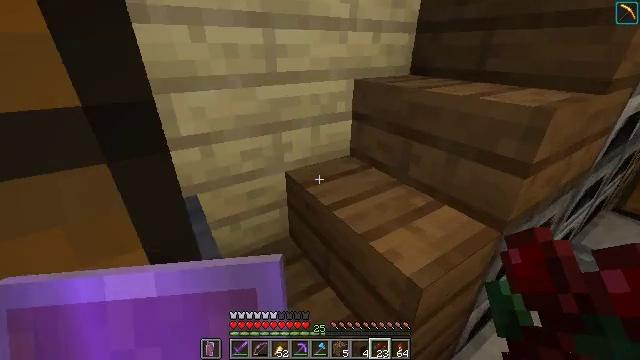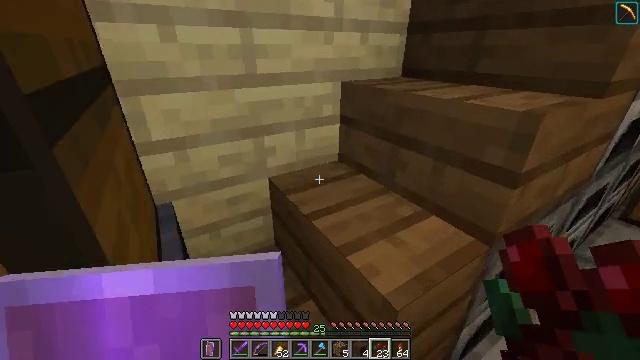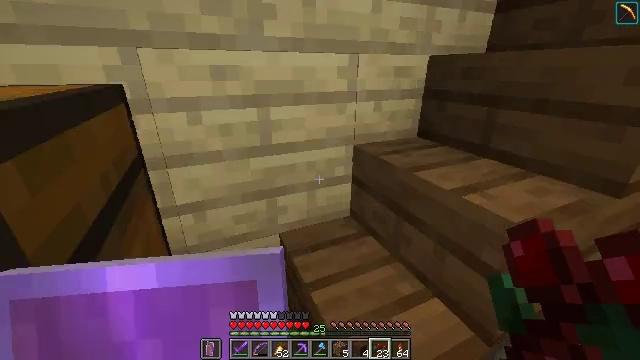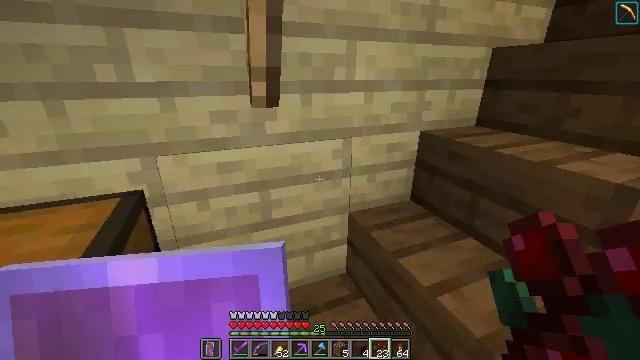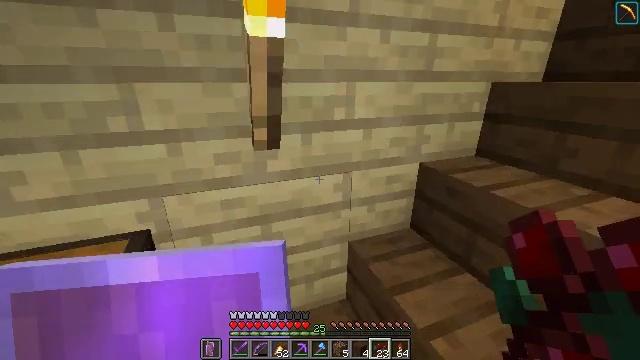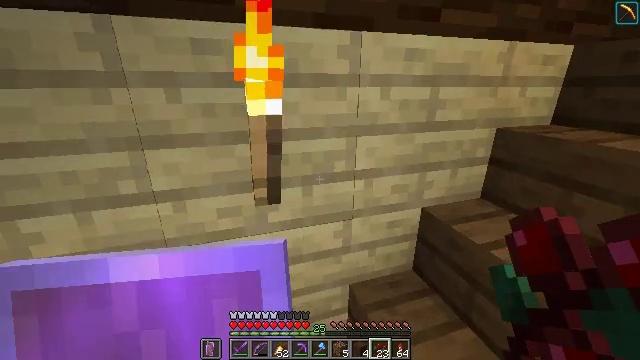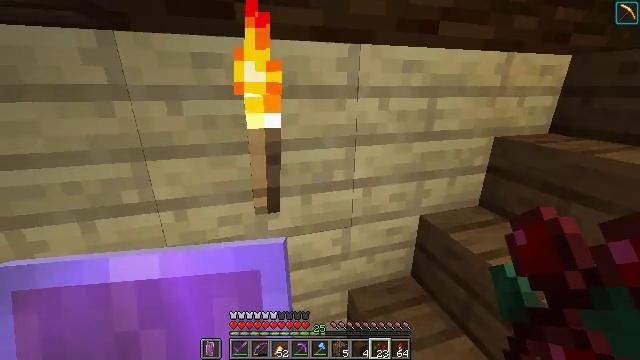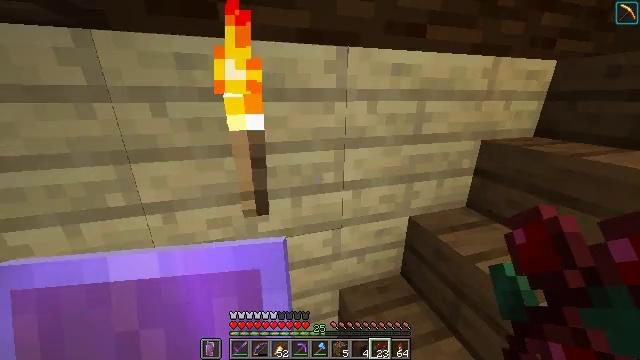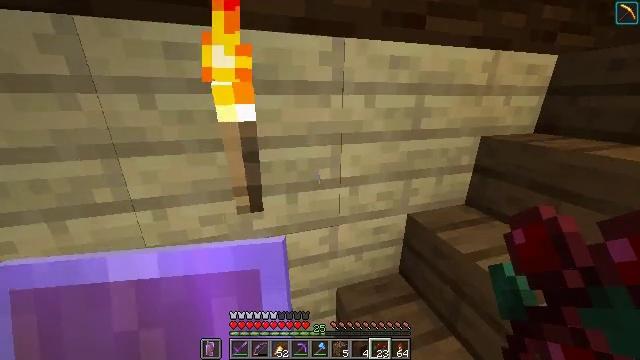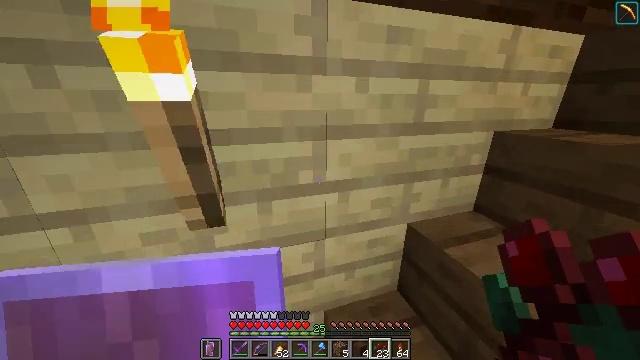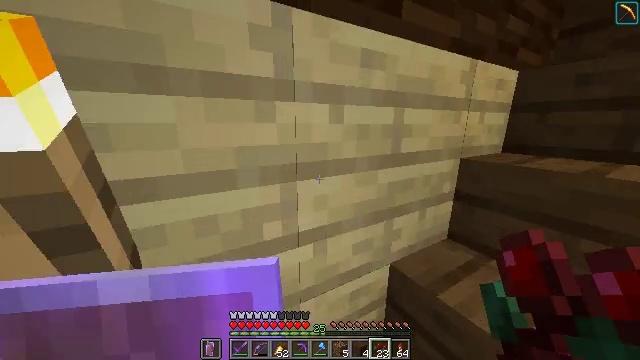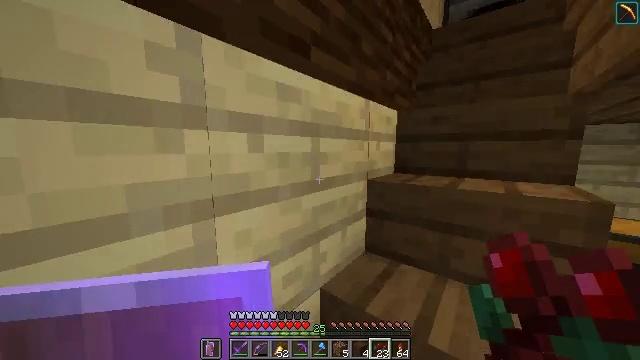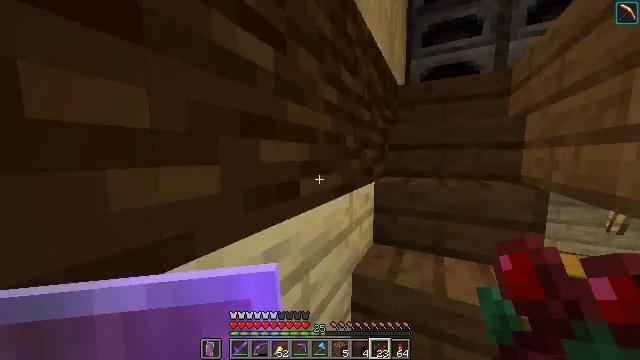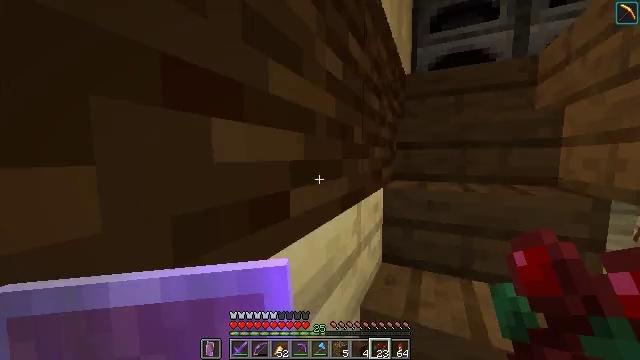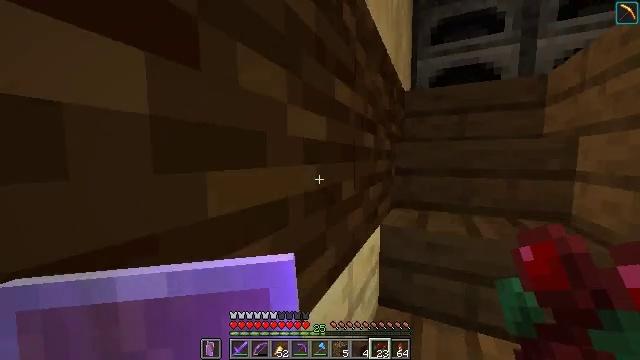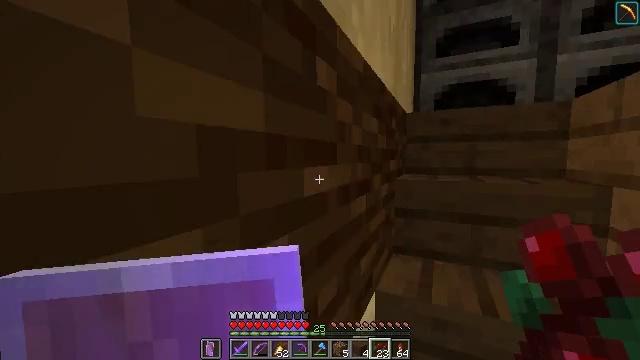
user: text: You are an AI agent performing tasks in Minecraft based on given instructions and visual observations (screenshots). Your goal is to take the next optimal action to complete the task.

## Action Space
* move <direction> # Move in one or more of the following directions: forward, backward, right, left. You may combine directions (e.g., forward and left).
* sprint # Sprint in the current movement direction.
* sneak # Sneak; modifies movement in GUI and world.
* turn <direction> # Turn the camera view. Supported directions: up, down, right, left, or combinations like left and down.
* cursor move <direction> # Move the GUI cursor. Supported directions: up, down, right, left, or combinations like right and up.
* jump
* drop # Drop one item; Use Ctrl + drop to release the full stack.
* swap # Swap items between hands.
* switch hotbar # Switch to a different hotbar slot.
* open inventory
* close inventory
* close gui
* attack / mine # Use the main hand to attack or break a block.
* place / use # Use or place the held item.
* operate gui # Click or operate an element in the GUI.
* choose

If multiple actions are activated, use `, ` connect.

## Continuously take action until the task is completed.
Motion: motion action
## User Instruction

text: Remove the sticky piston from its position.
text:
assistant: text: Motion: move forward, sprint
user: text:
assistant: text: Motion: move forward, sprint, turn left and up, jump
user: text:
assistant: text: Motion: move forward, sprint, turn left and up, jump
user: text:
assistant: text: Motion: move forward, sprint, turn left, jump
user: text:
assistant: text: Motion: move forward, sprint, turn left and up, jump
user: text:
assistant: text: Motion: move forward, sprint
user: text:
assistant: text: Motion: move forward, sprint
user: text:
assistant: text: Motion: move forward, sprint
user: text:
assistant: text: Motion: move forward, sprint
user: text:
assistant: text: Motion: move forward, sprint, turn right and up
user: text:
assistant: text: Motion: move forward, sprint, turn right and up
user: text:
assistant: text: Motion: move forward, sprint, turn right and up
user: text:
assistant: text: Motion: move forward, sprint, turn right
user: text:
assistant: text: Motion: move forward, sprint
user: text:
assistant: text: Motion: move forward, sprint
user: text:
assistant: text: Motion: move forward, sprint, turn right and up
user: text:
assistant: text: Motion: move forward, sprint, turn right and up
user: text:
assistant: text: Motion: move forward, sprint, turn right and up
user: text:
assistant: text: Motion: move forward, sprint, turn right and up
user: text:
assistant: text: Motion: move forward, sprint, turn right and up
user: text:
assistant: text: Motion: move forward, sprint, turn right
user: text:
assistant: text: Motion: move forward, sprint, turn right
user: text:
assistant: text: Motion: move forward, sprint, turn right and down
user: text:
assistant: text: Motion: move forward, sprint, turn right
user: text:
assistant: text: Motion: move forward, sprint, turn right
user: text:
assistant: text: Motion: move forward, sprint
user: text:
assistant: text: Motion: move forward, sprint, turn right and down
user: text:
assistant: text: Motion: turn right and down
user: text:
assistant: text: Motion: no_op
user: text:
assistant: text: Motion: no_op